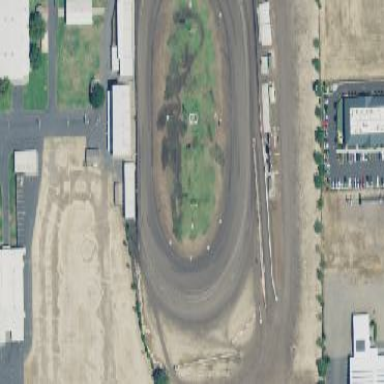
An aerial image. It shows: Raceway for motor sports.